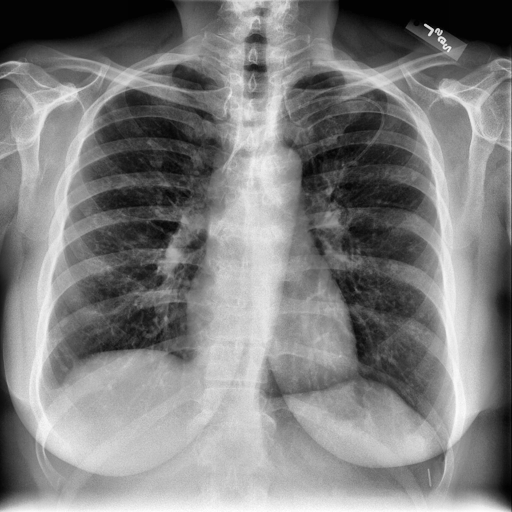
Finding: NORMAL